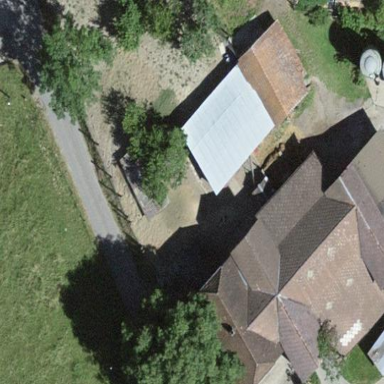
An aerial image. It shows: Farm building.